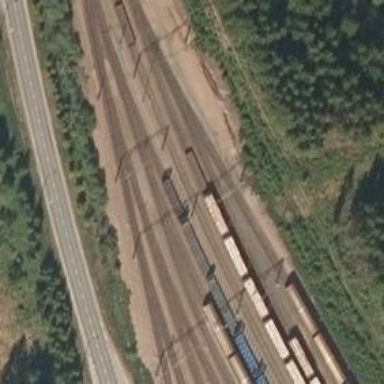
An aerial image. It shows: Railway yard with electrified contact lines.